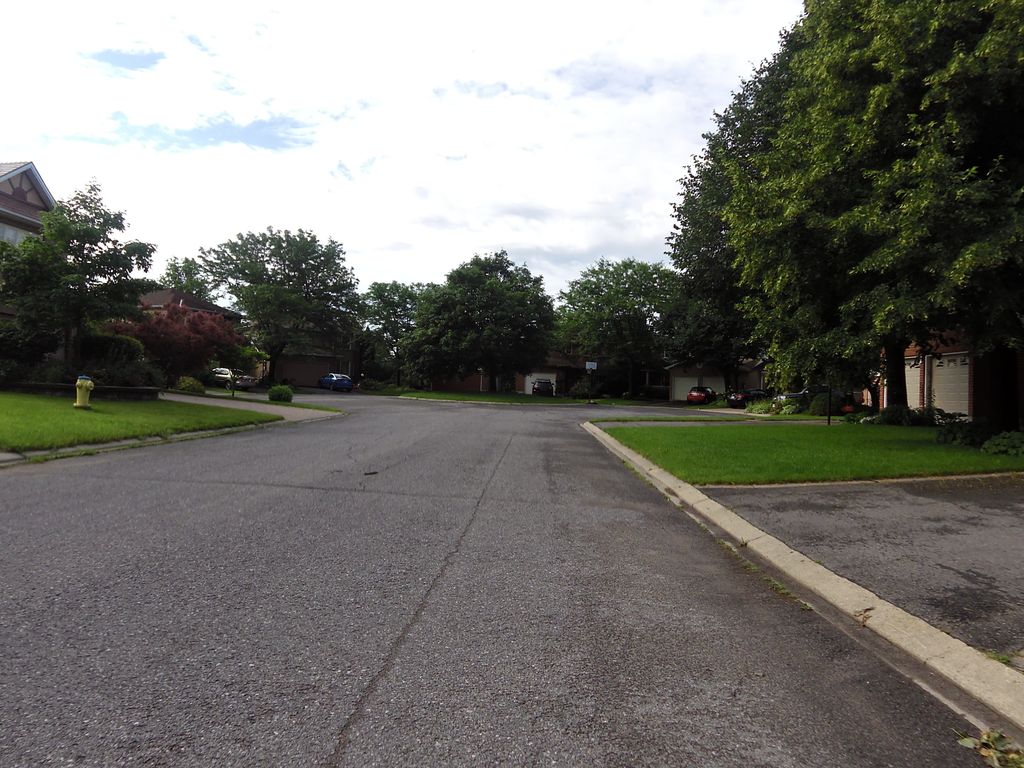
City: ottawa-gatineau